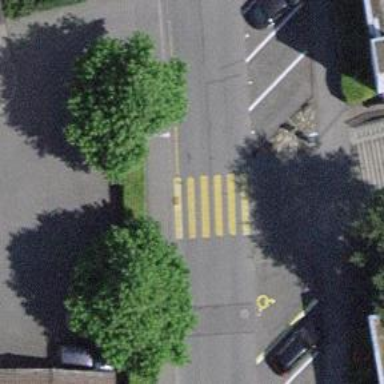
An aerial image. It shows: Kerb barrier.